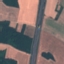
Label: Highway